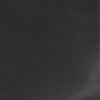
Label: not_dusty